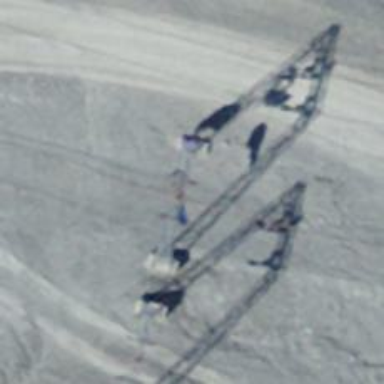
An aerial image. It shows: Pylon used for aerialway.